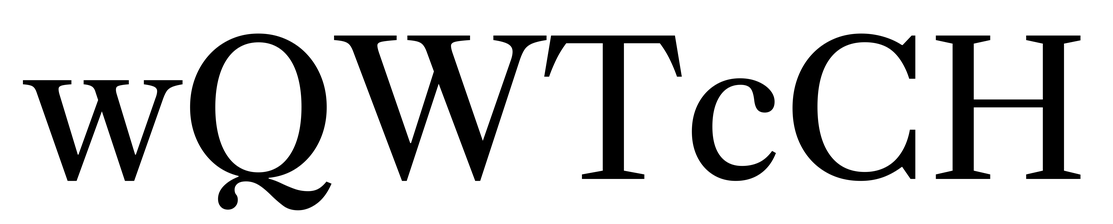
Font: LibreCaslonText_Regular